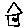
Label: house